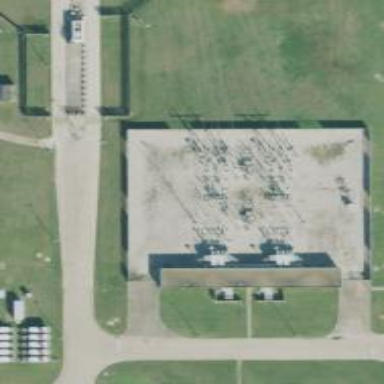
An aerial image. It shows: Switch used for power control.